Question: This is driving me nuts. My strings.xml file is not color coding in eclipse. It starts out that way and other projects I have are good but not this one. Even if I delete it and create a new one.
I have attached a screen shot. I have also tried to reinsert every item line by line but I am stumped.

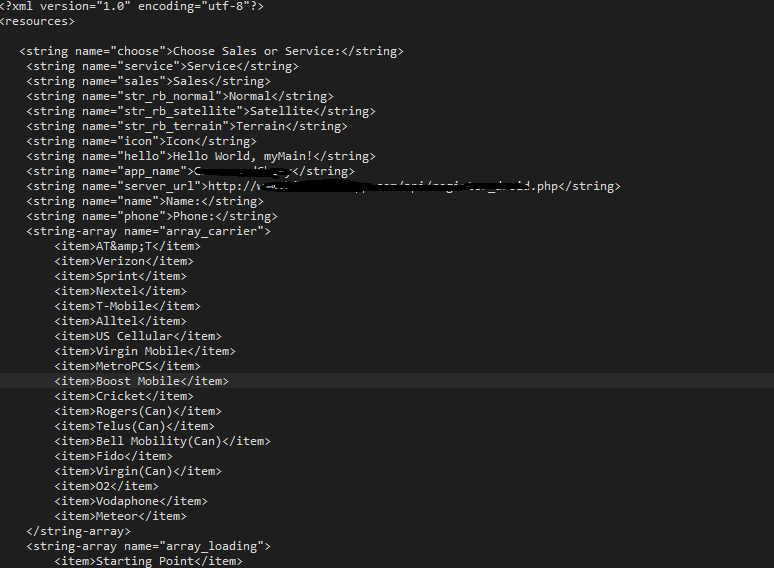
Answer: Right-click the file, select "Open with" menu and make sure you're using the XML editor to view the file.